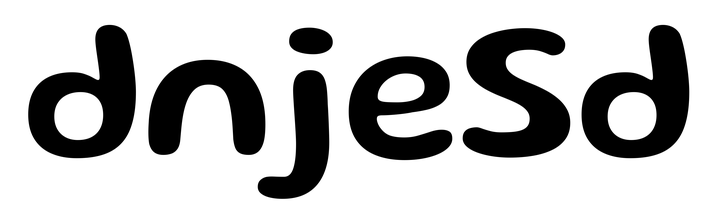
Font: Gluten_Medium